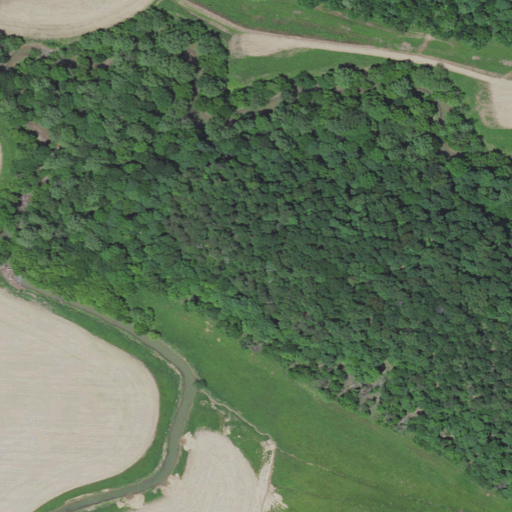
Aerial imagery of ridge(s) in Kentucky named Sharp Shin containing deciduous forest, cultivated crops, woody wetlands, herbaceous wetlands, and mixed forest